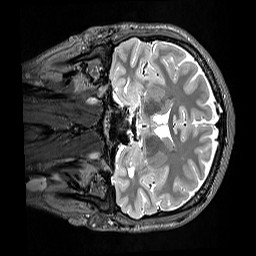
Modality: T2w
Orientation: coronal
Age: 26
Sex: male
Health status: healthy
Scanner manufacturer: siemens
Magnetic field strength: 3 T
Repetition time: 3.2 s
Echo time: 0.568 s